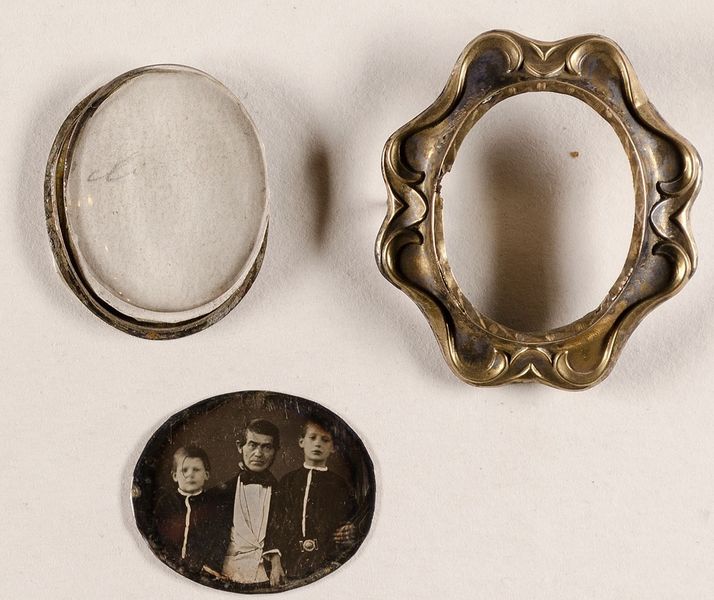
Titel: Unbekannter Vater mit seinen Söhnen
Standort: Hamburg
Institution: Museum für Kunst und Gewerbe Hamburg
Schlagwörter: mann, gruppenportrait, portrait, vater, junge, foto, fotografie, photographie, photo, sohn, bruder, lichtbild, daguerreotypie, bildwerke, angewandte und bildende kunst, hessische systematik, porträt, porträtfotografie, porträtphotographie, hüftbild, gruppenporträt, brüder